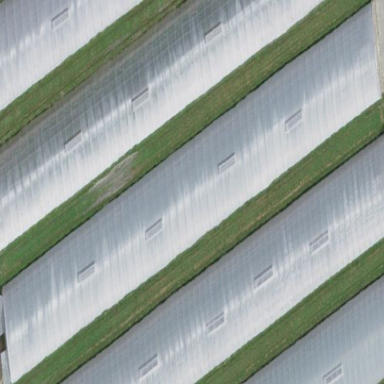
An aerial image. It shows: Greenhouse.